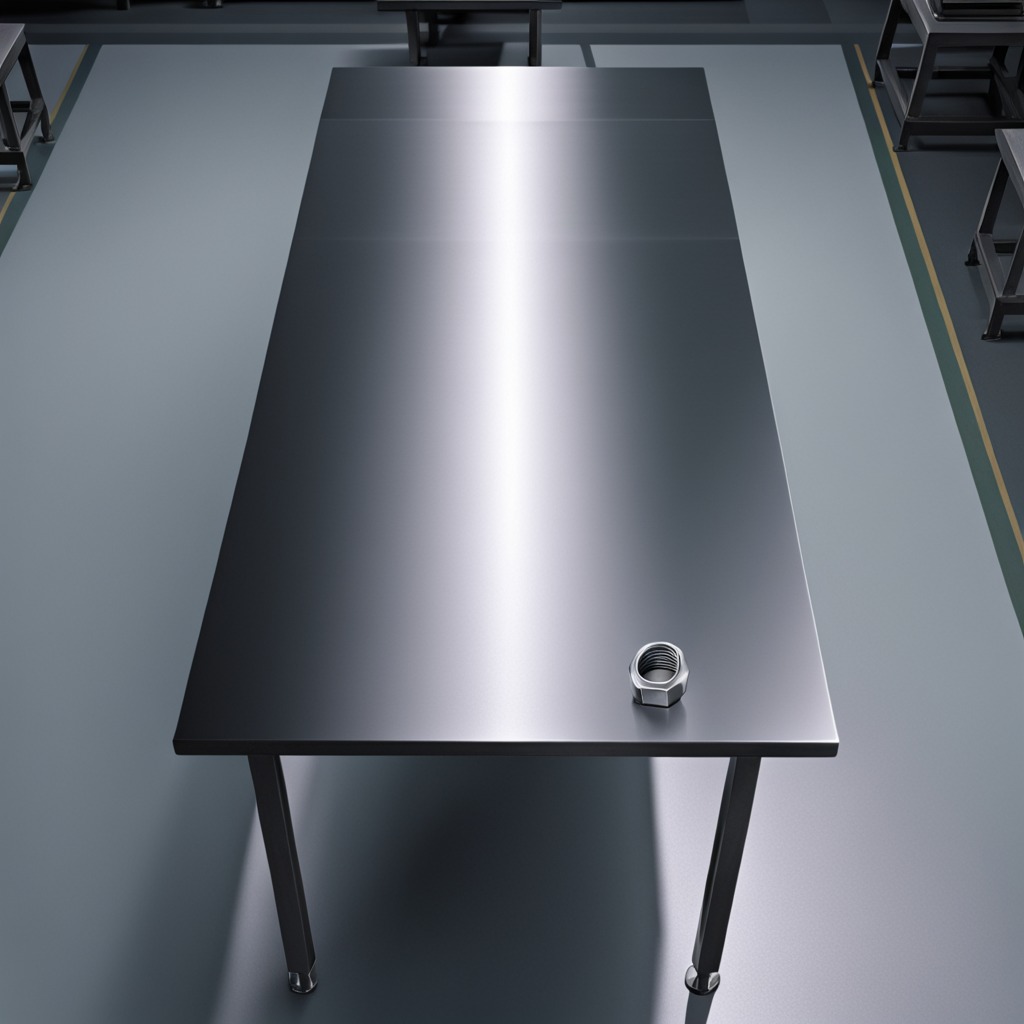
A metal nut is lying on the tabletop.